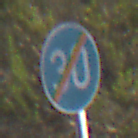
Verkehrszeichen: EndeMindestgeschwindigkeit
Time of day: MorningAfternoon
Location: Outdoor (RoadRail)
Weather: PartlyCloudy
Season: NotSpecified
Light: Natural